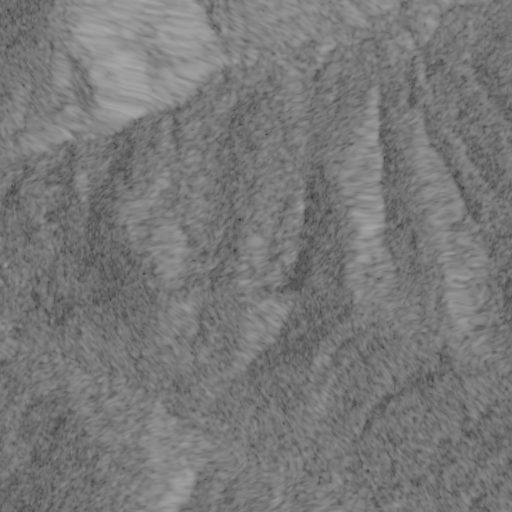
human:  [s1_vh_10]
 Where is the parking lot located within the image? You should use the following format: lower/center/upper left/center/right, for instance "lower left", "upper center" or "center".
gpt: The parking lot is located in the center of the image.
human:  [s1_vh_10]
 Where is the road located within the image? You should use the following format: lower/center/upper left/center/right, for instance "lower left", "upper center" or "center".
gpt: There is no road in the image.

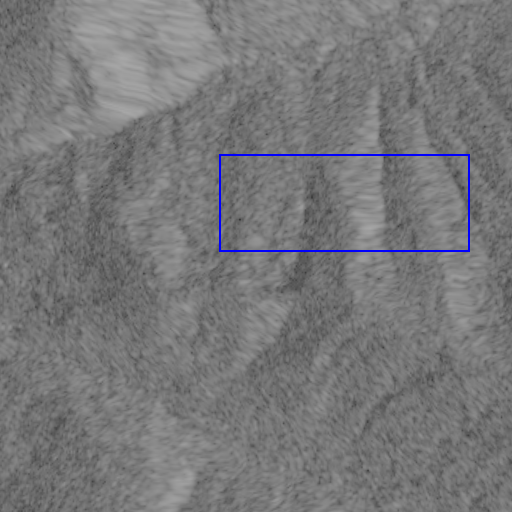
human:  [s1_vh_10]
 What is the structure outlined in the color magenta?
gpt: There is no magenta outline.
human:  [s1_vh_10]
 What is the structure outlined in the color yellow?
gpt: There is no structure outlined in yellow.